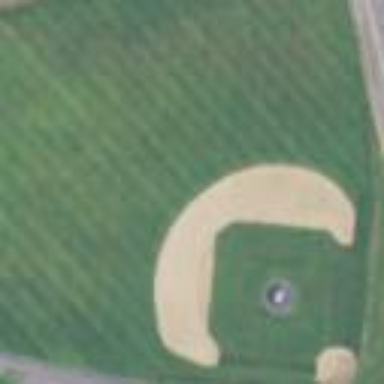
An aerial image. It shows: Baseball pitch for leisure land activities.